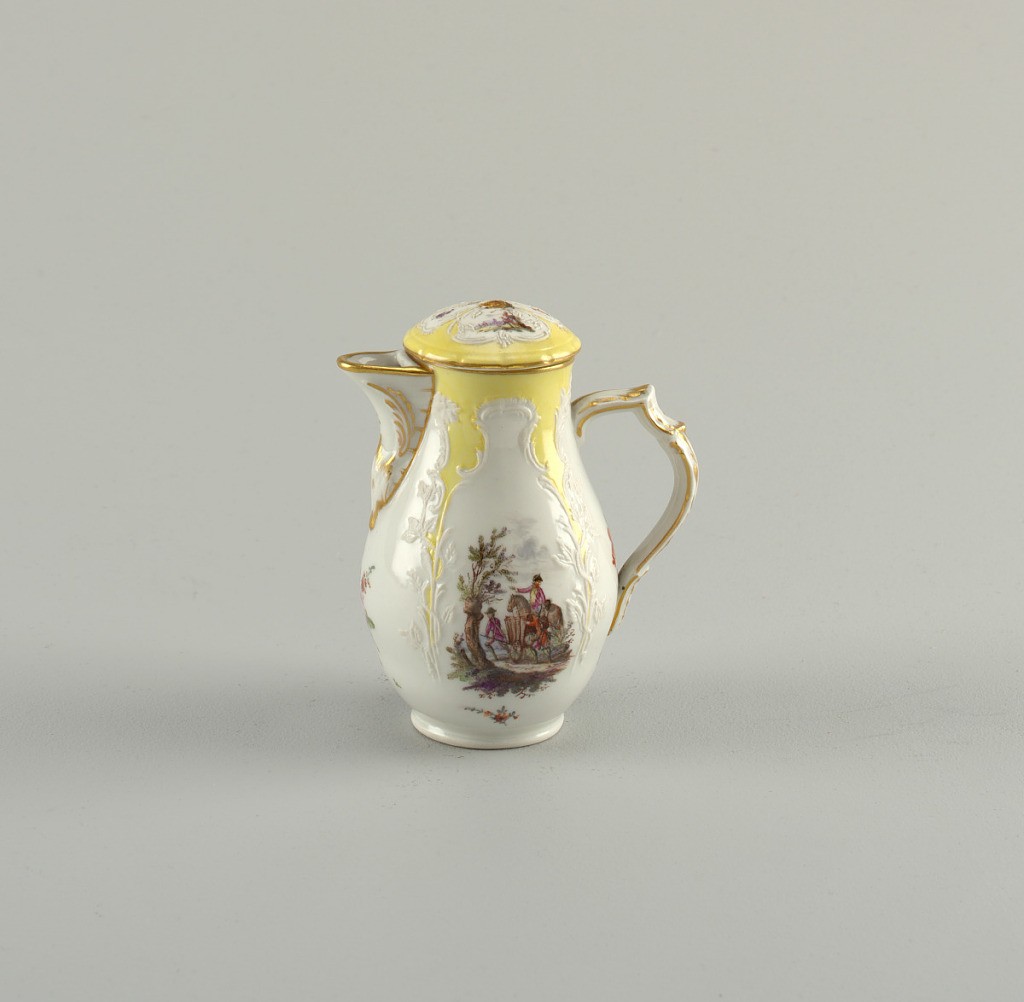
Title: Covered Creamer with Battle Scenes (Bataillen-Malerei)
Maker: Royal Porcelain Manufactory, Berlin, German, established 1763
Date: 1870–1900
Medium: hard paste porcelain, vitreous enamel, gold
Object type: creamer
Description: Pear-shaped body, slightly compressed in lower part. Open spout, triple scrolled handle. Domed cover with pine-cone knob. unglazed relief lines, forming four compartments. The area between these, and the edge are painted yellow. Polychrome soldier scenes and flower clusters alternating in panels on pot and cover. Gold edge and scents on spout, handle and knob.